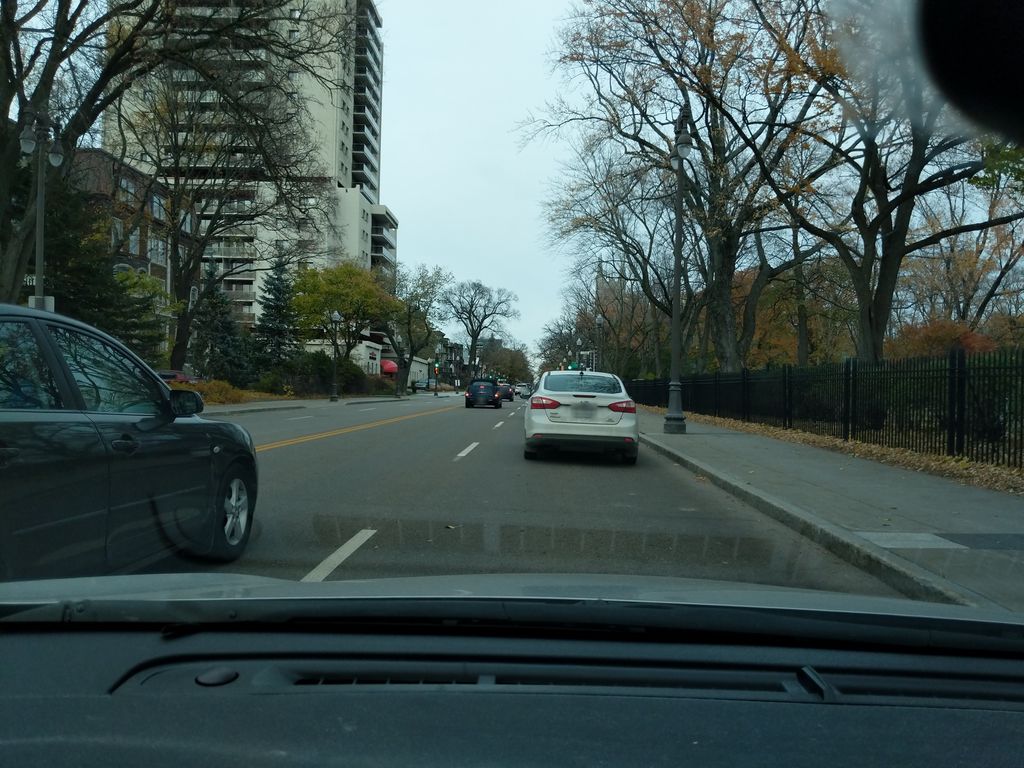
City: quebec_city